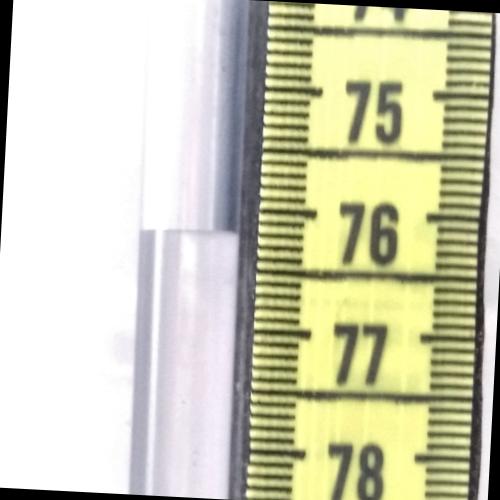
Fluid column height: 76.2 cm